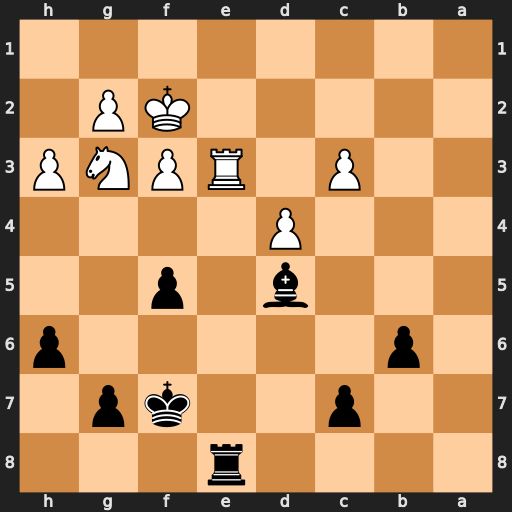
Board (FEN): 4r3/2p2kp1/1p5p/3b1p2/3P4/2P1RPNP/5KP1/8
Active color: b
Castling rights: -
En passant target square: -
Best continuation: f4 Rxe8 fxg3+ Kxg3 Kxe8